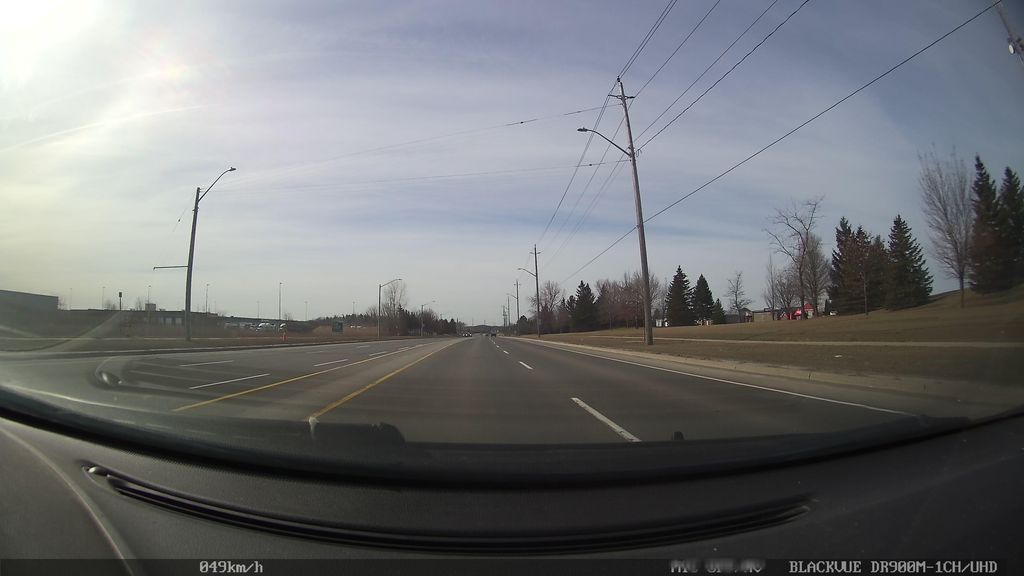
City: kitchener-waterloo